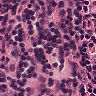
Metastatic tissue present: no